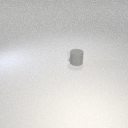
small gray rubber cylinder